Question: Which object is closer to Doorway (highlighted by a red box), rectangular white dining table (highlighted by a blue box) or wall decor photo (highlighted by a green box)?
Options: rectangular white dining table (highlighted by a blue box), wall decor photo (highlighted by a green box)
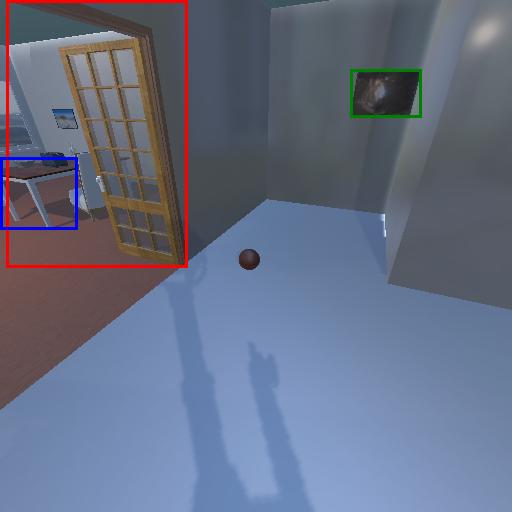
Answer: rectangular white dining table (highlighted by a blue box)